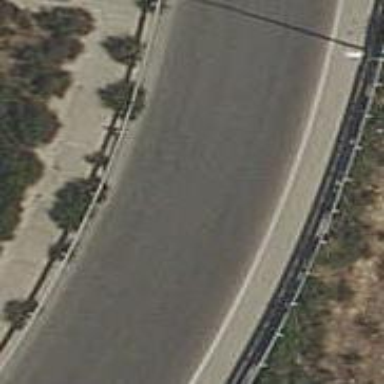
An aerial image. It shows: Asphalt motorway link.